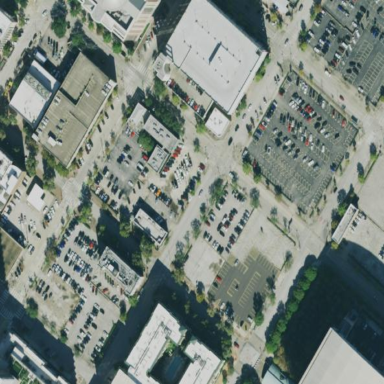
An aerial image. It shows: Commercial area.